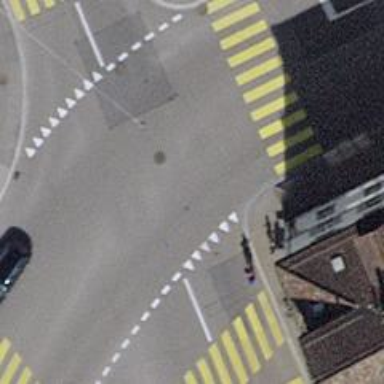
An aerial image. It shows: Road with traffic signals.